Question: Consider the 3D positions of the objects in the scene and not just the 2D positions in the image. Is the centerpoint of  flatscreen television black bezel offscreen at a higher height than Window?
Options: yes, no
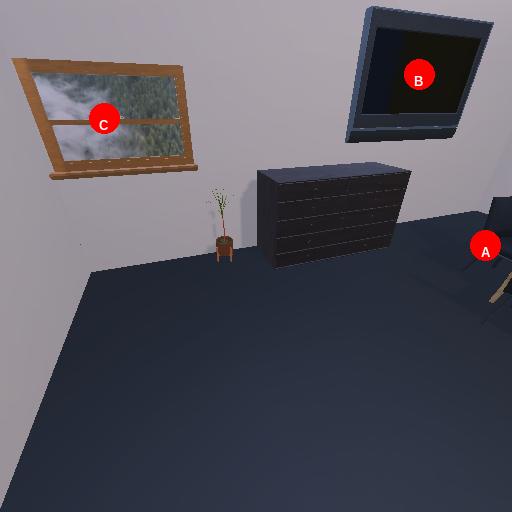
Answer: yes